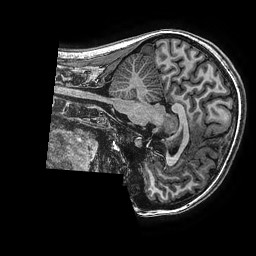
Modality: T1w
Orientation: sagittal
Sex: female
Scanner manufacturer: ge
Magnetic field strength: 3 T
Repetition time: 0.00766 s
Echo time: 0.003476 s